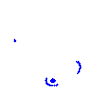
Particle: electron